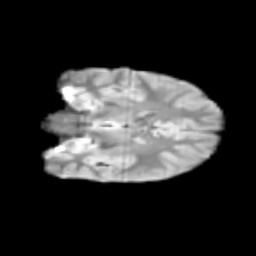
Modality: T2w
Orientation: coronal
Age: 12
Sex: male
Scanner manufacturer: siemens
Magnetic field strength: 3 T
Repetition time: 3.8 s
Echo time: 0.07 s